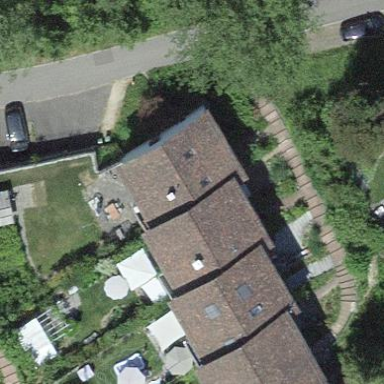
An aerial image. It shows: Gabled-roof terrace building used for residential purposes.